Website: apple
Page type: payment
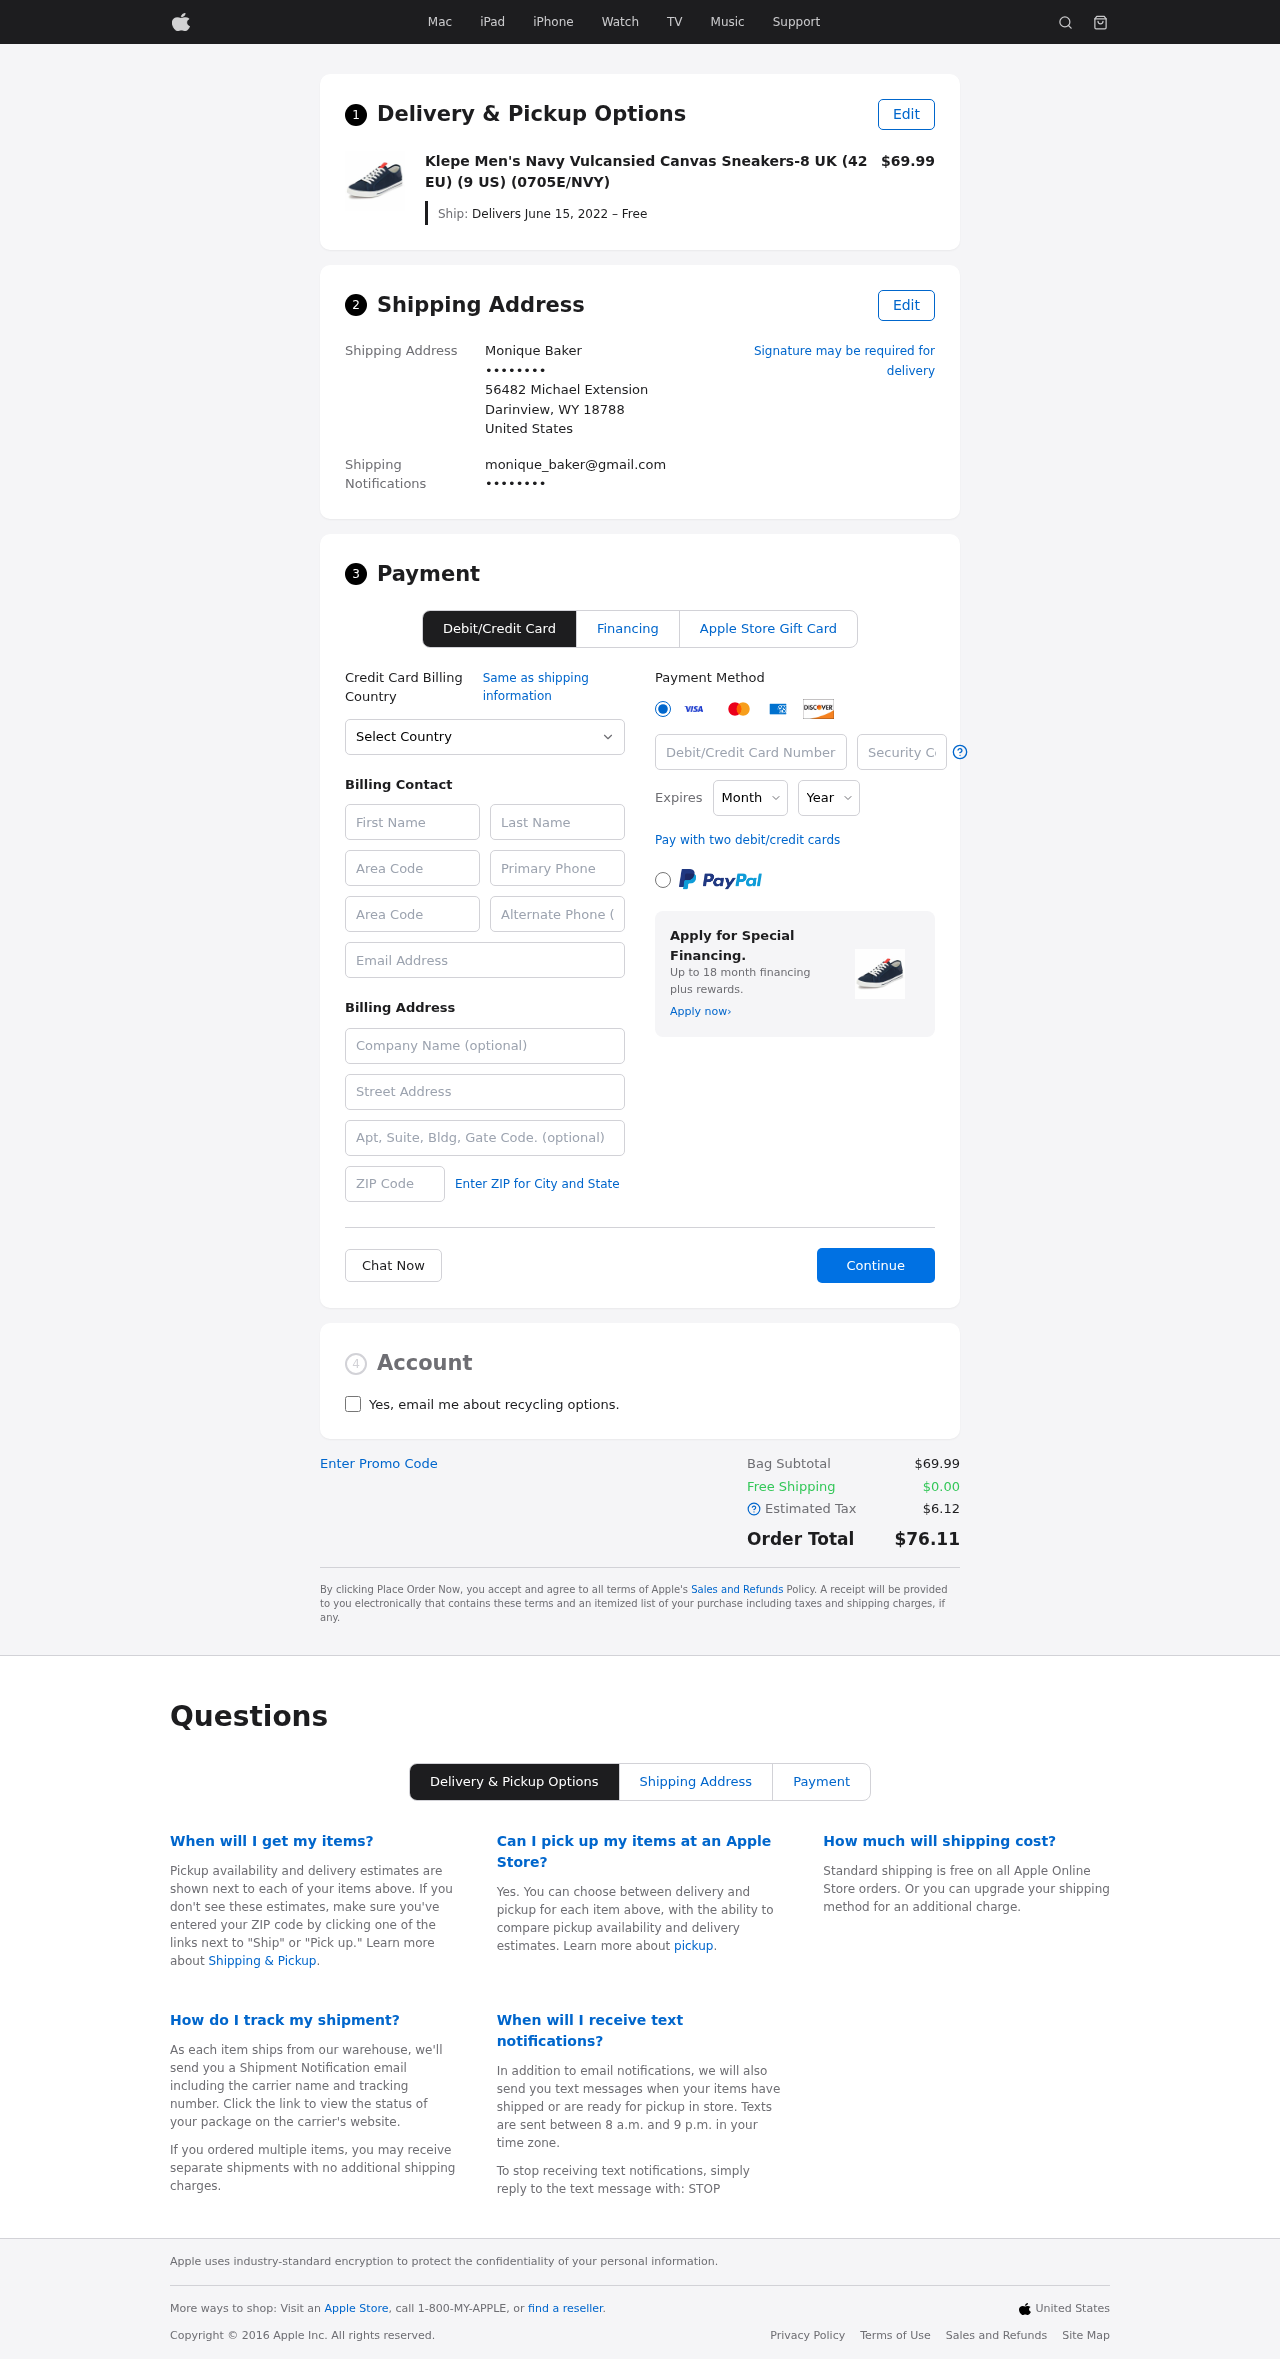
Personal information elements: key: PII_CARD_CVV
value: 021
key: PII_CARD_EXPIRY_MONTH
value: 04
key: PII_CARD_EXPIRY_YEAR
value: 30
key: PII_CARD_NUMBER
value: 2230 6685 3462 8500
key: PII_CITY_STATE_ZIP
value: Darinview, WY 18788
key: PII_COUNTRY
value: United States
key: PII_EMAIL
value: monique_baker@gmail.com
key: PII_EMAIL2
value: monique_baker@gmail.com
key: PII_FIRSTNAME
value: Monique
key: PII_FULLNAME
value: Monique Baker
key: PII_LASTNAME
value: Baker
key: PII_PHONE3
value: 2193453129
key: PII_PHONE_AREA
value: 219
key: PII_POSTCODE2
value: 57929
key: PII_SECURITY_CODE
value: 06II
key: PII_STREET
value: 56482 Michael Extension
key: PII_STREET2
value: Apt. 197
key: PII_PHONE
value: ••••••••
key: PII_PHONE2
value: ••••••••
Product elements: key: PRODUCT1_NAME
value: Klepe Men's Navy Vulcansied Canvas Sneakers-8 UK (42 EU) (9 US) (0705E/NVY)
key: PRODUCT1_PRICE
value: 69.99
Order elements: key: ORDER_DELIVERY_DATE
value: Delivers June 15, 2022 – Free
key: ORDER_SUBTOTAL
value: $69.99
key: ORDER_SHIPPING_COST
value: $0.00
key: ORDER_TAX
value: $6.12
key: ORDER_TOTAL
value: $76.11